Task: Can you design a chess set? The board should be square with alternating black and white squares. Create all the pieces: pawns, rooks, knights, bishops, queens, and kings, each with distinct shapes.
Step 1296:
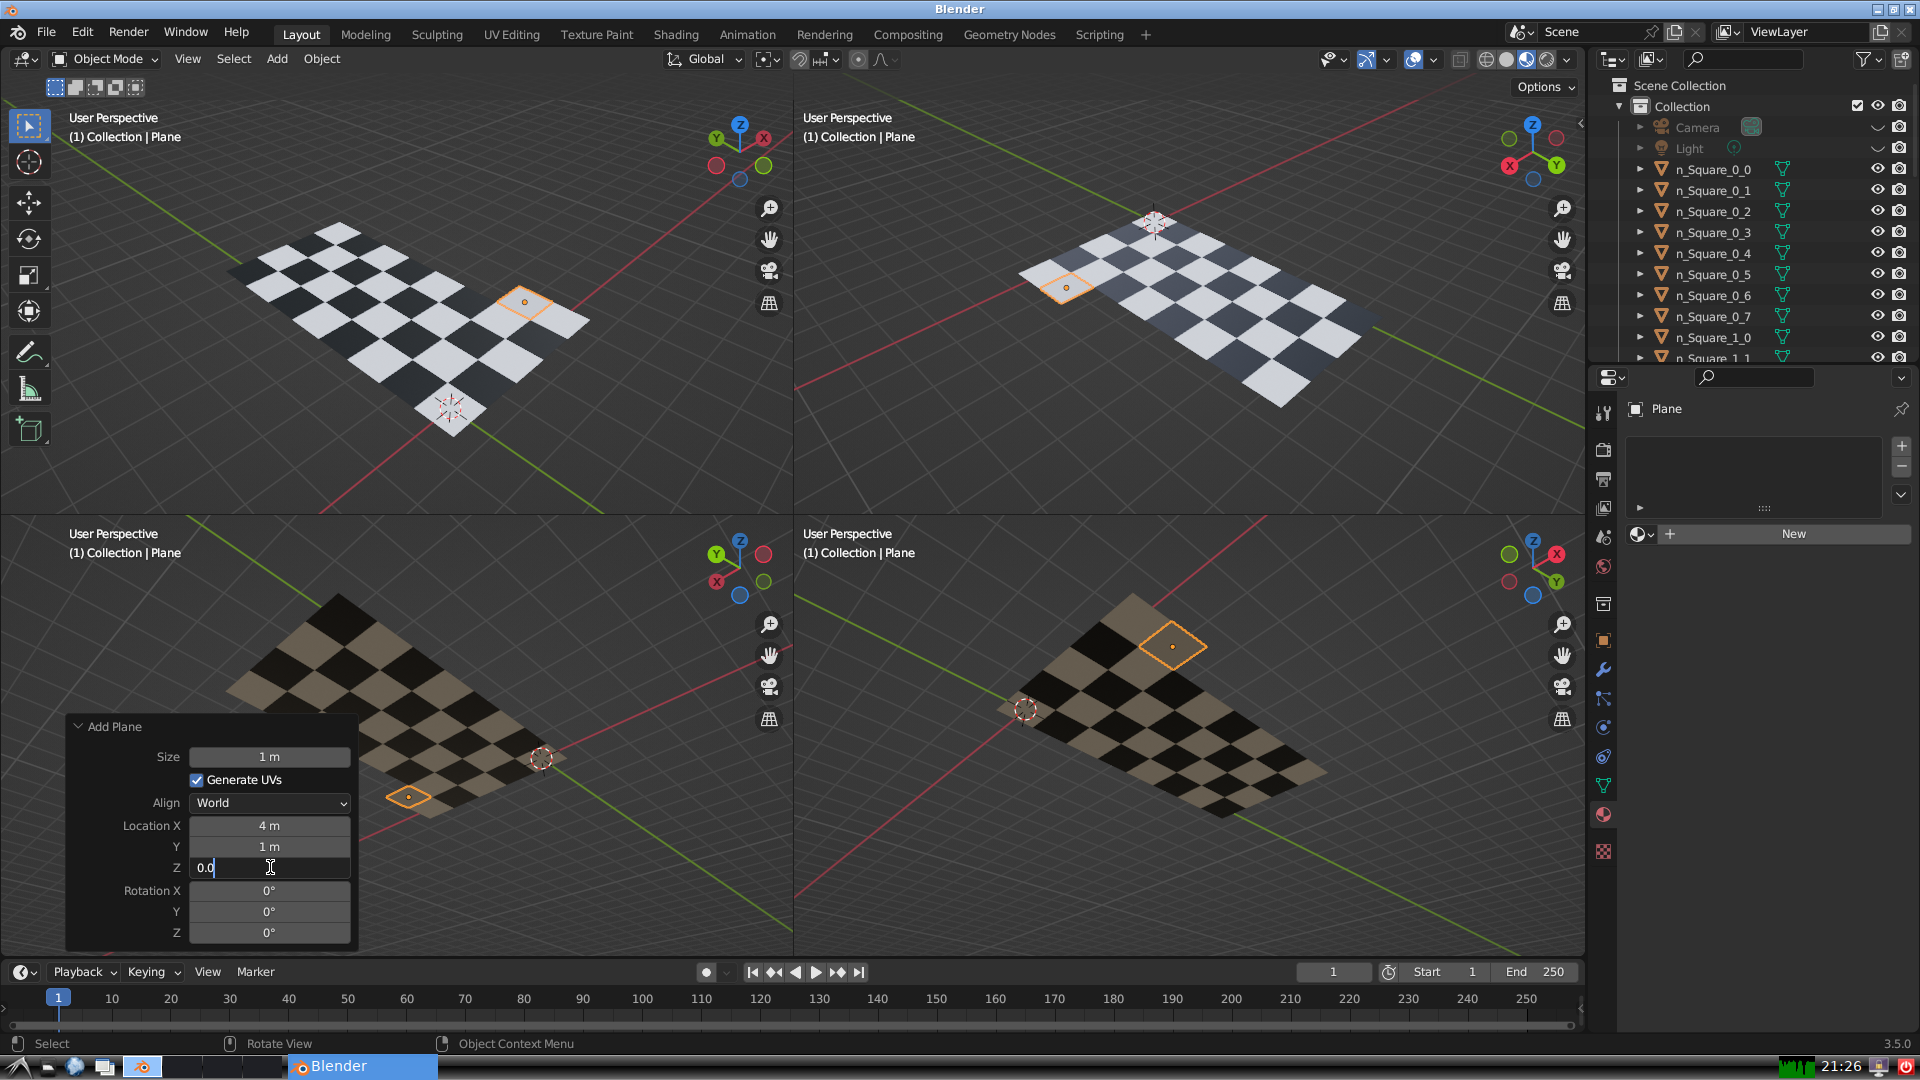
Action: {"key_press": ['Return']}